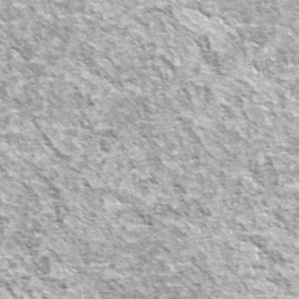
Label: frost